Field crop: maize
Growth stage: 2
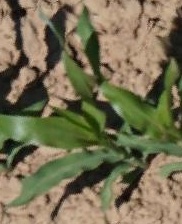
Species: maize